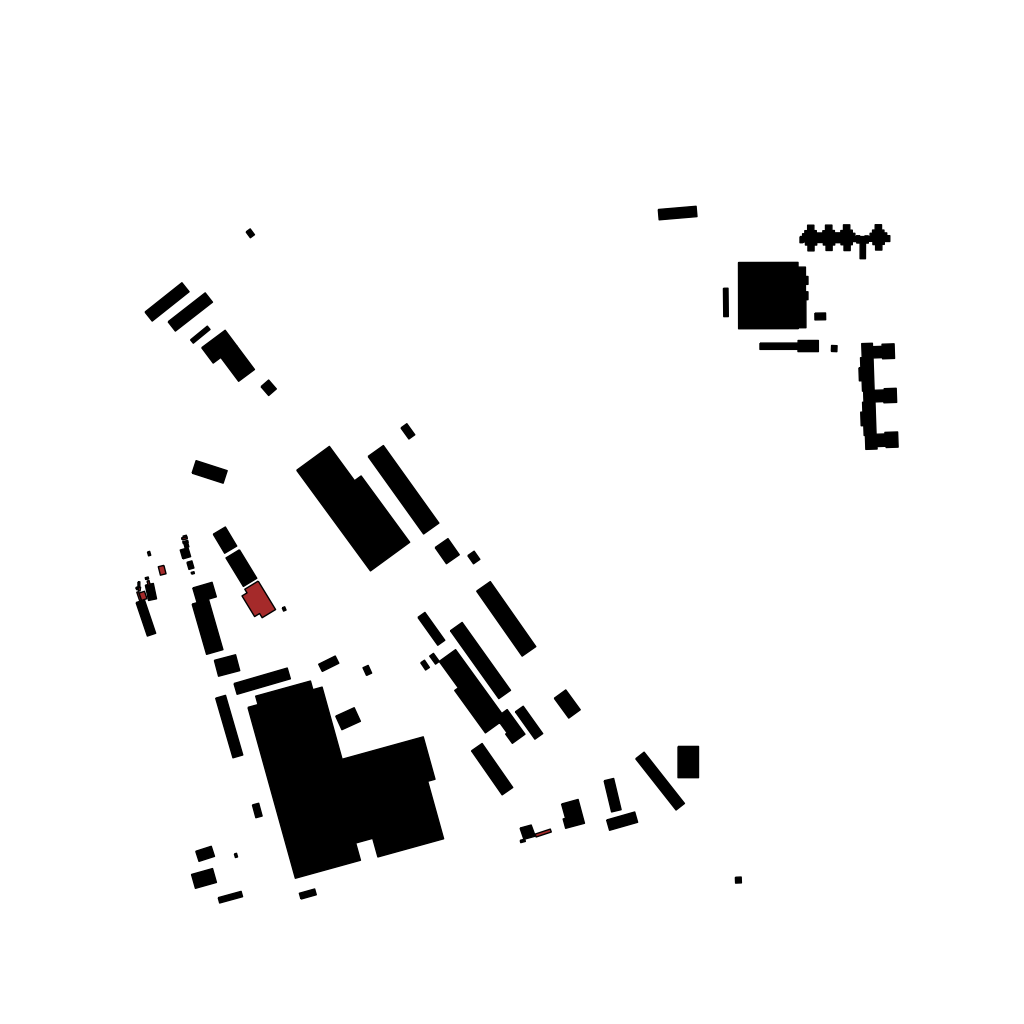
Tags: overhead vector_map, industrial, recreation, residential, special, modern, individual_rise, low_rise, density_1, Building, Facility, 1.0 km²